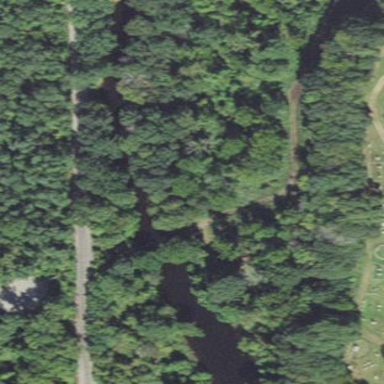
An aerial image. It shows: Nature reserve surrounded by woodland.